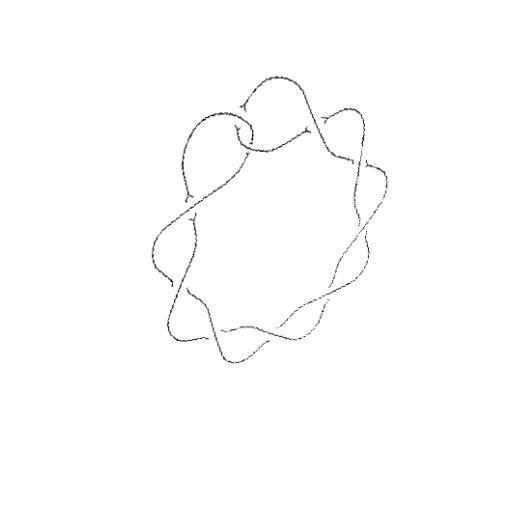
Crossing number: 10